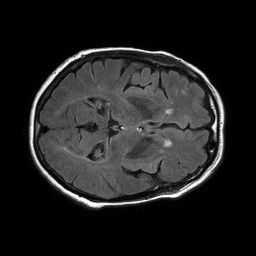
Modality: FLAIR
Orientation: axial
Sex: female
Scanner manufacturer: philips
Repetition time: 11 s
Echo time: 0.125 s